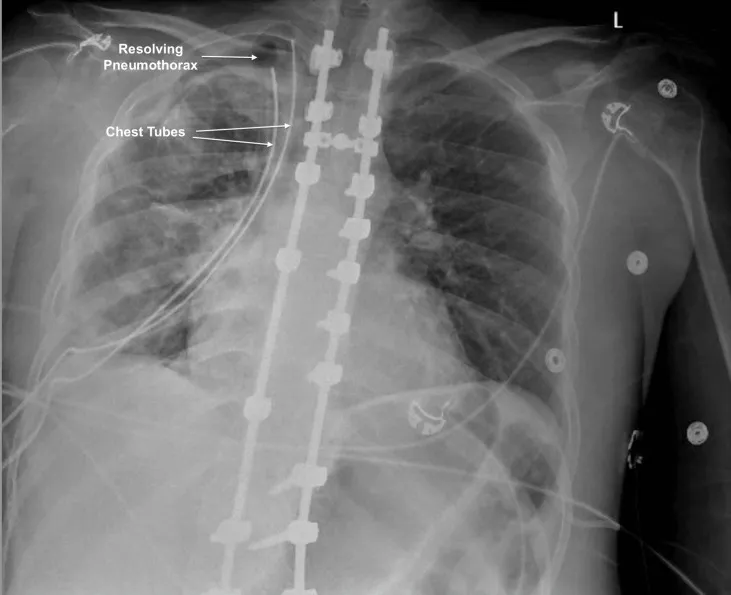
Chest X-ray after chest tube placement with resolving pneumothorax.
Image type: radiology (x_ray)